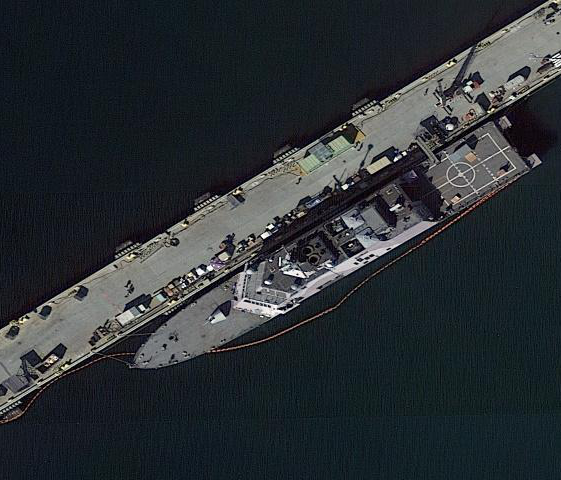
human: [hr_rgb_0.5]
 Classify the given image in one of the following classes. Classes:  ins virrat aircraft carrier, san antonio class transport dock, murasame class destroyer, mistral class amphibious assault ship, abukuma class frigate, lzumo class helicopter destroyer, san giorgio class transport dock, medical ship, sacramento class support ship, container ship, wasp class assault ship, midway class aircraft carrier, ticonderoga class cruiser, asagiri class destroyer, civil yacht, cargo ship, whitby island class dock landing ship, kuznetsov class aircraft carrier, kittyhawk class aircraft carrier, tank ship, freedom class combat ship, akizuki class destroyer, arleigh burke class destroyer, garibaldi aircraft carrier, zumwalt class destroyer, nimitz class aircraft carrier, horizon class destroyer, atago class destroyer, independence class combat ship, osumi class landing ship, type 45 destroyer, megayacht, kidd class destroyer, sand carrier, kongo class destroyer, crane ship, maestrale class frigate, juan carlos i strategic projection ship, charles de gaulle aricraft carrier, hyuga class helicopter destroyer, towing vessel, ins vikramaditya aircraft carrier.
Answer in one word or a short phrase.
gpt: Freedom class combat ship